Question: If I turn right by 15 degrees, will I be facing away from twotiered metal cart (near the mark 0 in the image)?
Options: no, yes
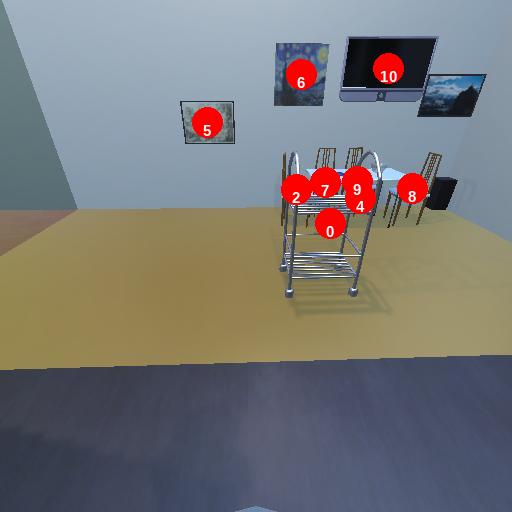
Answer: no